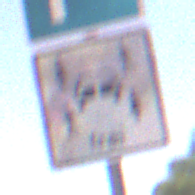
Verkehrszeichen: CarsharingfahrzeugeFrei
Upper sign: Parken
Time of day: Midday
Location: Outdoor (RoadRail)
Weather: Clear
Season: NotSpecified
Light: Natural